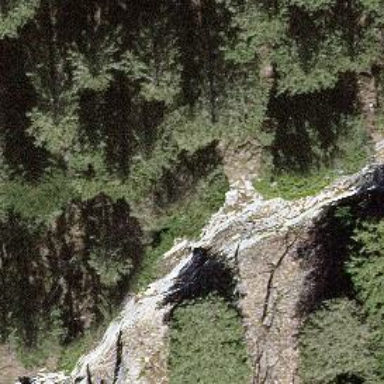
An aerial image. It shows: Natural cliff.